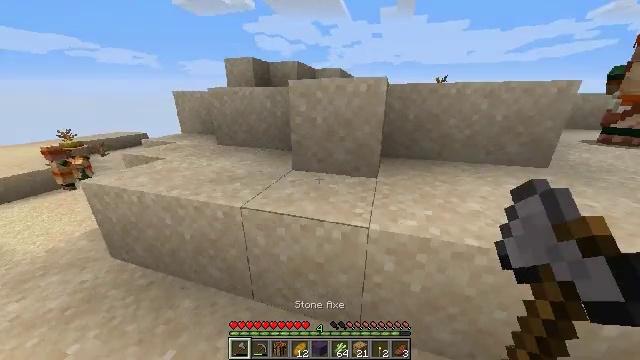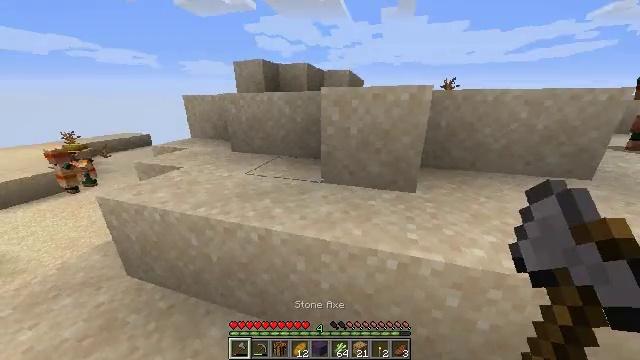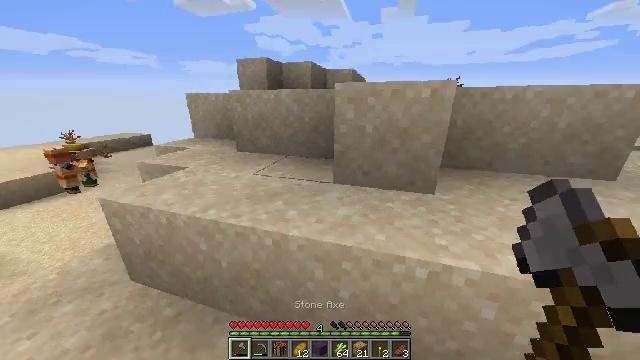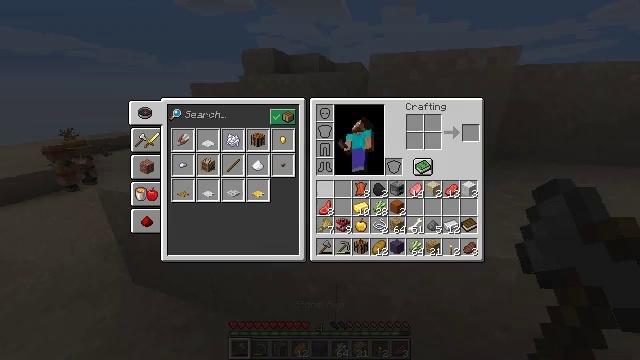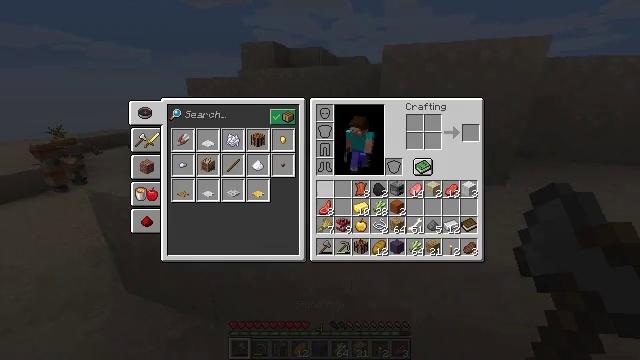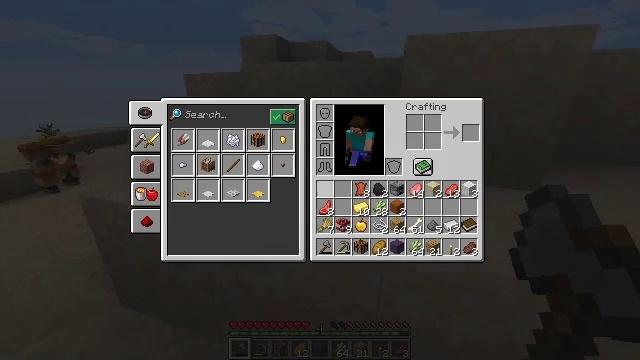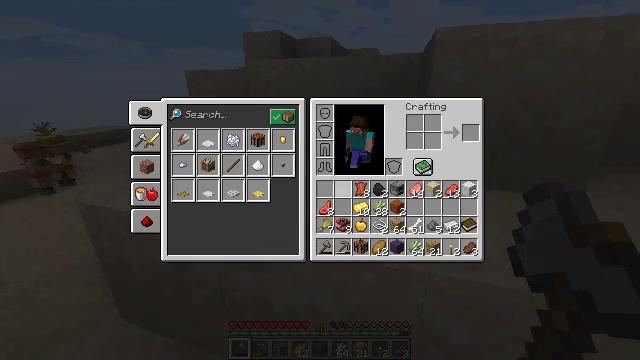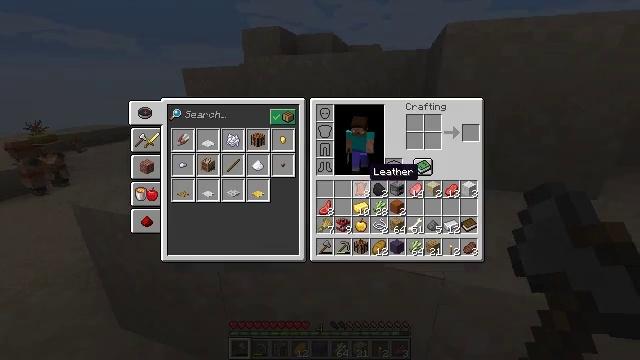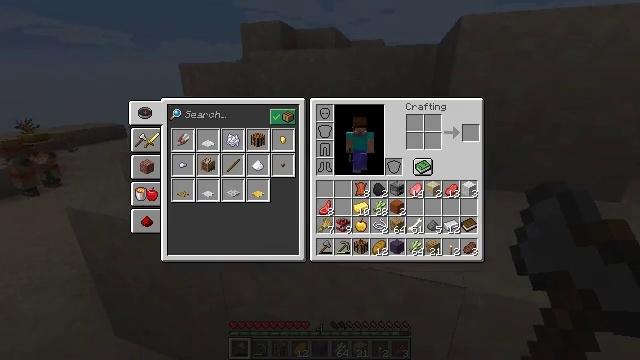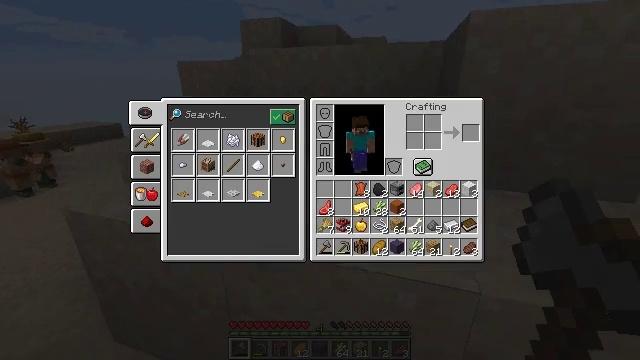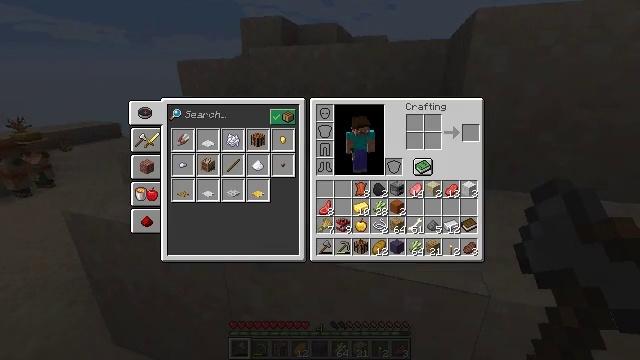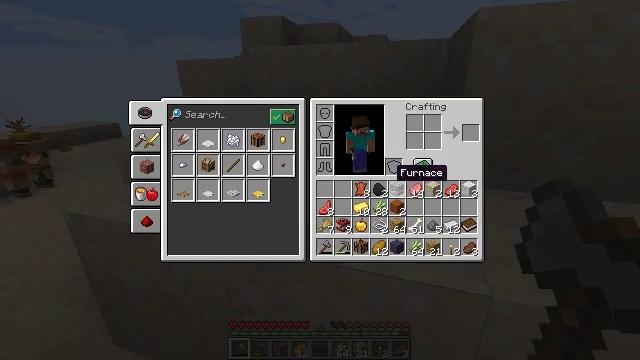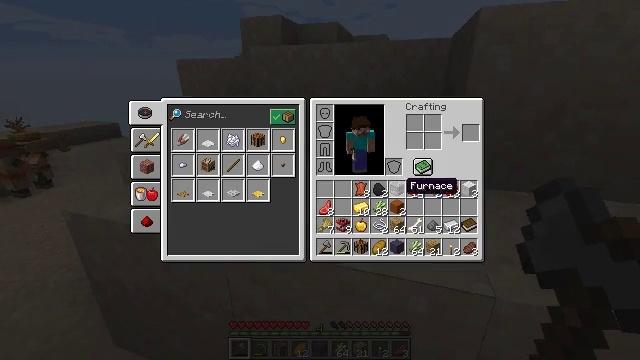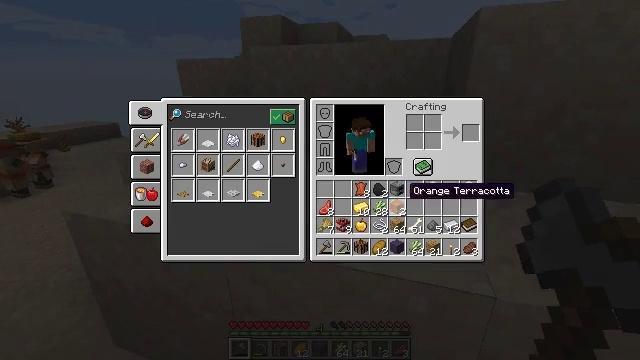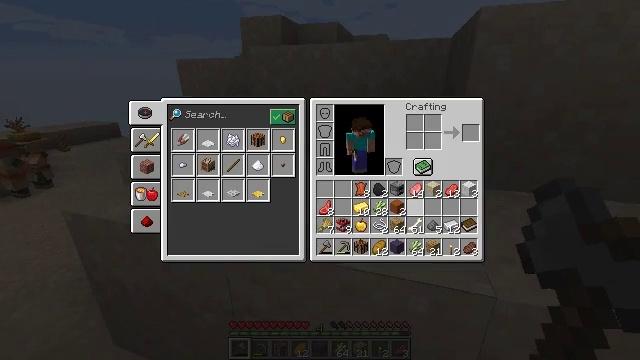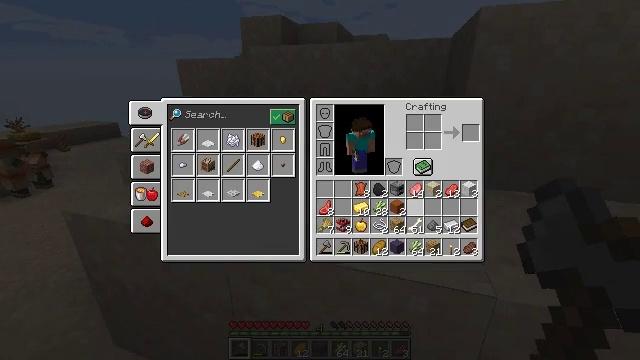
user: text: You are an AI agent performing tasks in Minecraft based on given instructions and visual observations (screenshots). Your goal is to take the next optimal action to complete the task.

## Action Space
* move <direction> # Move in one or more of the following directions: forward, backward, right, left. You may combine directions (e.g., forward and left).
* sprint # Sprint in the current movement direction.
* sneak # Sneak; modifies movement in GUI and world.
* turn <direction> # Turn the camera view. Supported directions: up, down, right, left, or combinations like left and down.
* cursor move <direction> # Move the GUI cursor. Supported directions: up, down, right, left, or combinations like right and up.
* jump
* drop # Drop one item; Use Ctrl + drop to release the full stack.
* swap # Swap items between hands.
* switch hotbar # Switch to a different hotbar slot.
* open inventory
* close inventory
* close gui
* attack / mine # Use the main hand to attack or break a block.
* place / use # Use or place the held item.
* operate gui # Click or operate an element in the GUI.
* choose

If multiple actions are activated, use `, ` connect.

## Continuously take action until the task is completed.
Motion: motion action
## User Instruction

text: Mine the lime bed to collect it.
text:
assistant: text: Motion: move forward, sprint, attack / mine
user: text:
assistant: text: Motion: move forward, sprint, attack / mine
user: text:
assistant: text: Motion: move forward, attack / mine, open inventory
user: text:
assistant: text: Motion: move forward, cursor move right, operate gui, open inventory
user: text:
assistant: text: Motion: operate gui
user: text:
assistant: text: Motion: cursor move right, operate gui
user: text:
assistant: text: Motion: cursor move right, operate gui
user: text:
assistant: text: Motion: cursor move right, operate gui
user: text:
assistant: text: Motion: cursor move right, operate gui
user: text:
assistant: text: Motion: operate gui
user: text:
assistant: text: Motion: cursor move right, operate gui
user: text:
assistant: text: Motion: cursor move right and down, operate gui
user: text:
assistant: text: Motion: operate gui
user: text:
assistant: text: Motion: cursor move right, operate gui
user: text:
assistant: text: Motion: cursor move right, operate gui
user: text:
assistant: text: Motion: operate gui
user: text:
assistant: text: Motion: operate gui
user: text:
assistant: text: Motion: operate gui
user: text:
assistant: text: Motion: operate gui
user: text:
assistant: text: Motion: operate gui
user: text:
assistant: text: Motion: operate gui
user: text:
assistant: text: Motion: cursor move left, operate gui
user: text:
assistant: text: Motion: operate gui, close inventory
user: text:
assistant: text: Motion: attack / mine, close inventory
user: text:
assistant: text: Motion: attack / mine, close inventory
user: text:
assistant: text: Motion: move forward, attack / mine, close inventory
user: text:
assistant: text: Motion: move forward, turn right, attack / mine
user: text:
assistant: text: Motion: move forward, sprint, turn right, attack / mine, jump
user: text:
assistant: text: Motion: move forward, sprint, turn right, attack / mine, jump
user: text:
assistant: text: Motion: move forward, sprint, attack / mine, jump